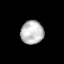
Tissue: lung
Cell type: Myeloid cells
Senescence score: 0.6064
Nuclear area (px): 524
Mean DAPI intensity: 189.177